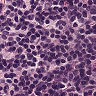
Metastatic tissue present: no